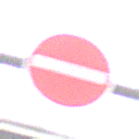
Verkehrszeichen: VerbotDerEinfahrt
Umgebung: Outdoor, Urban
Tageszeit: Midday
Wetter: Overcast
Licht: Natural
Jahreszeit: NotSpecified
Kontrast: LowContrast